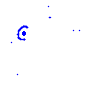
Particle: proton